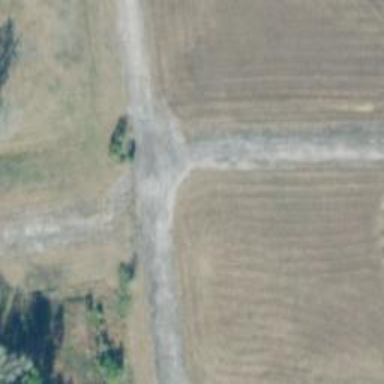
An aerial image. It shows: Asphalt track.